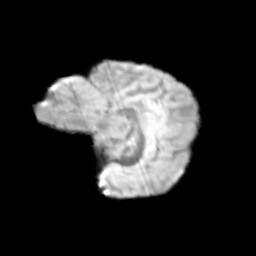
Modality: T2w
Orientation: sagittal
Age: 12
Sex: female
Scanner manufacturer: siemens
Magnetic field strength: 3 T
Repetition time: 3.8 s
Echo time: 0.07 s